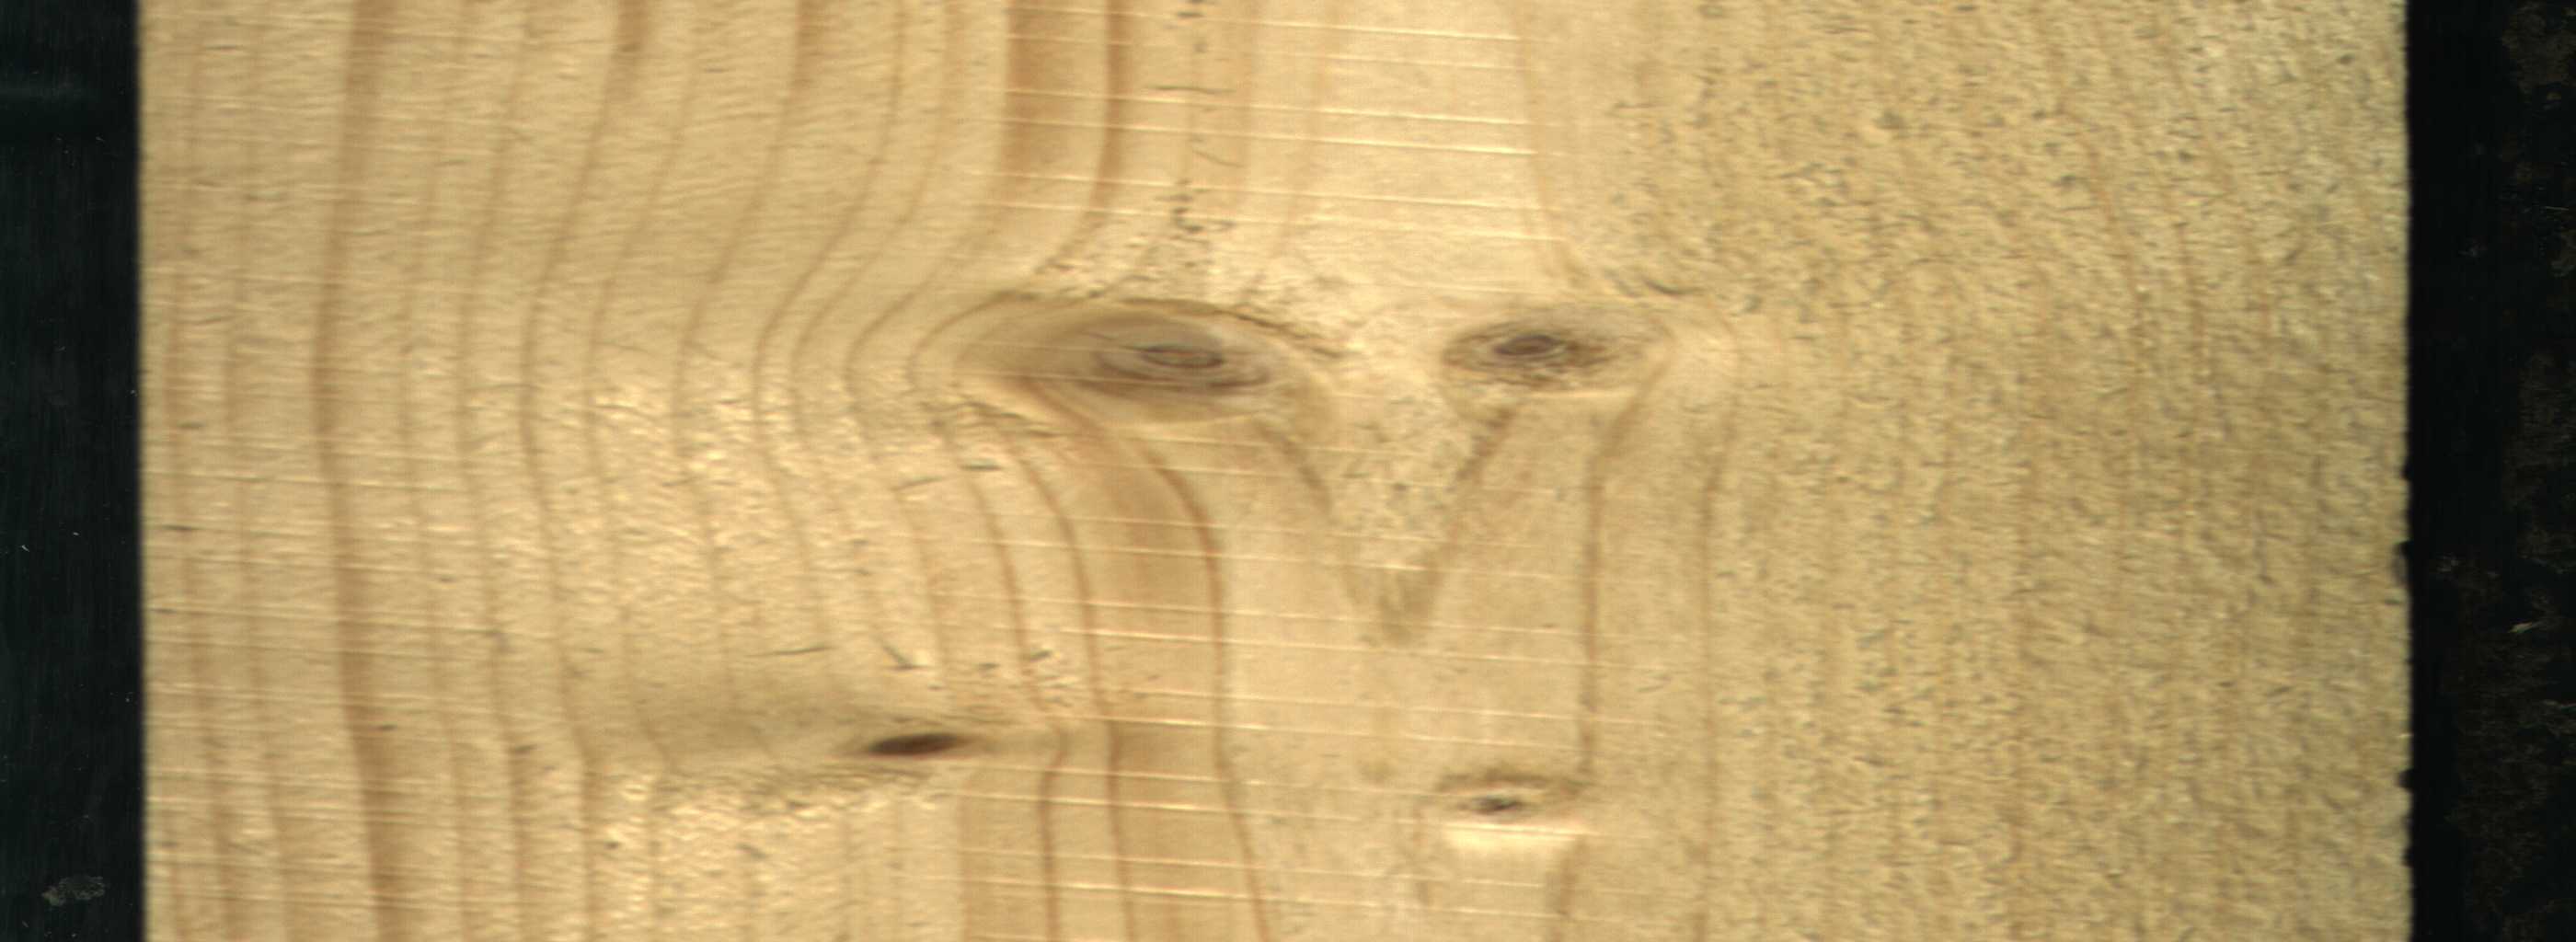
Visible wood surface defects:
Live_Knot
Live_Knot
Live_Knot
Live_Knot